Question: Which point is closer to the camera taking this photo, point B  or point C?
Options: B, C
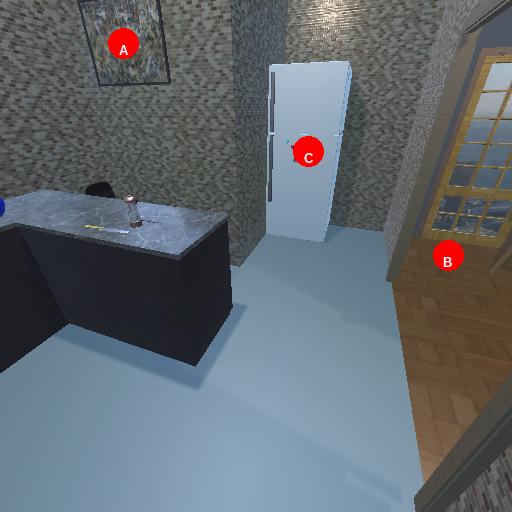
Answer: B